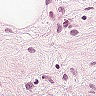
Metastatic tissue present: no